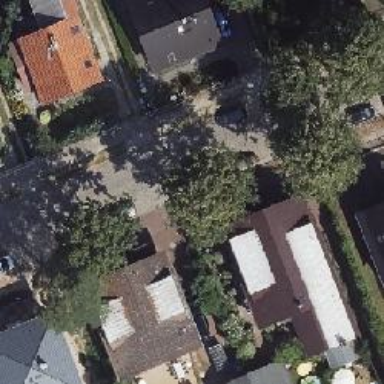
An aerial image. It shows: Residential road with sidewalks on both sides.